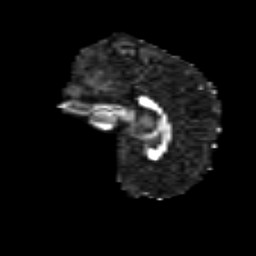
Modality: FA
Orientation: sagittal
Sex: male
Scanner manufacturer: siemens
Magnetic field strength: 3 T
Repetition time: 5 s
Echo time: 0.071 s